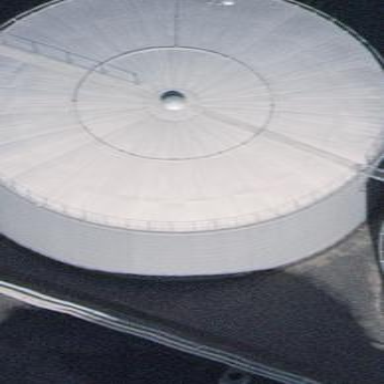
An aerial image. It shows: Building with storage tank.